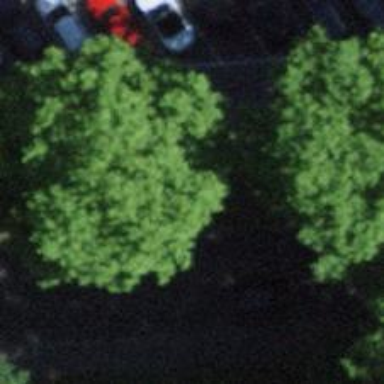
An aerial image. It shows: Avenue lined with trees.